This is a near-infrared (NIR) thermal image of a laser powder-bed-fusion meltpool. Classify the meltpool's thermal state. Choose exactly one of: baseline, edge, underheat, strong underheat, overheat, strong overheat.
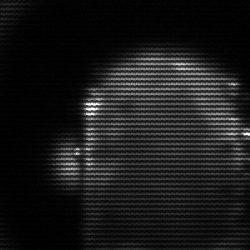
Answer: baseline